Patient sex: M
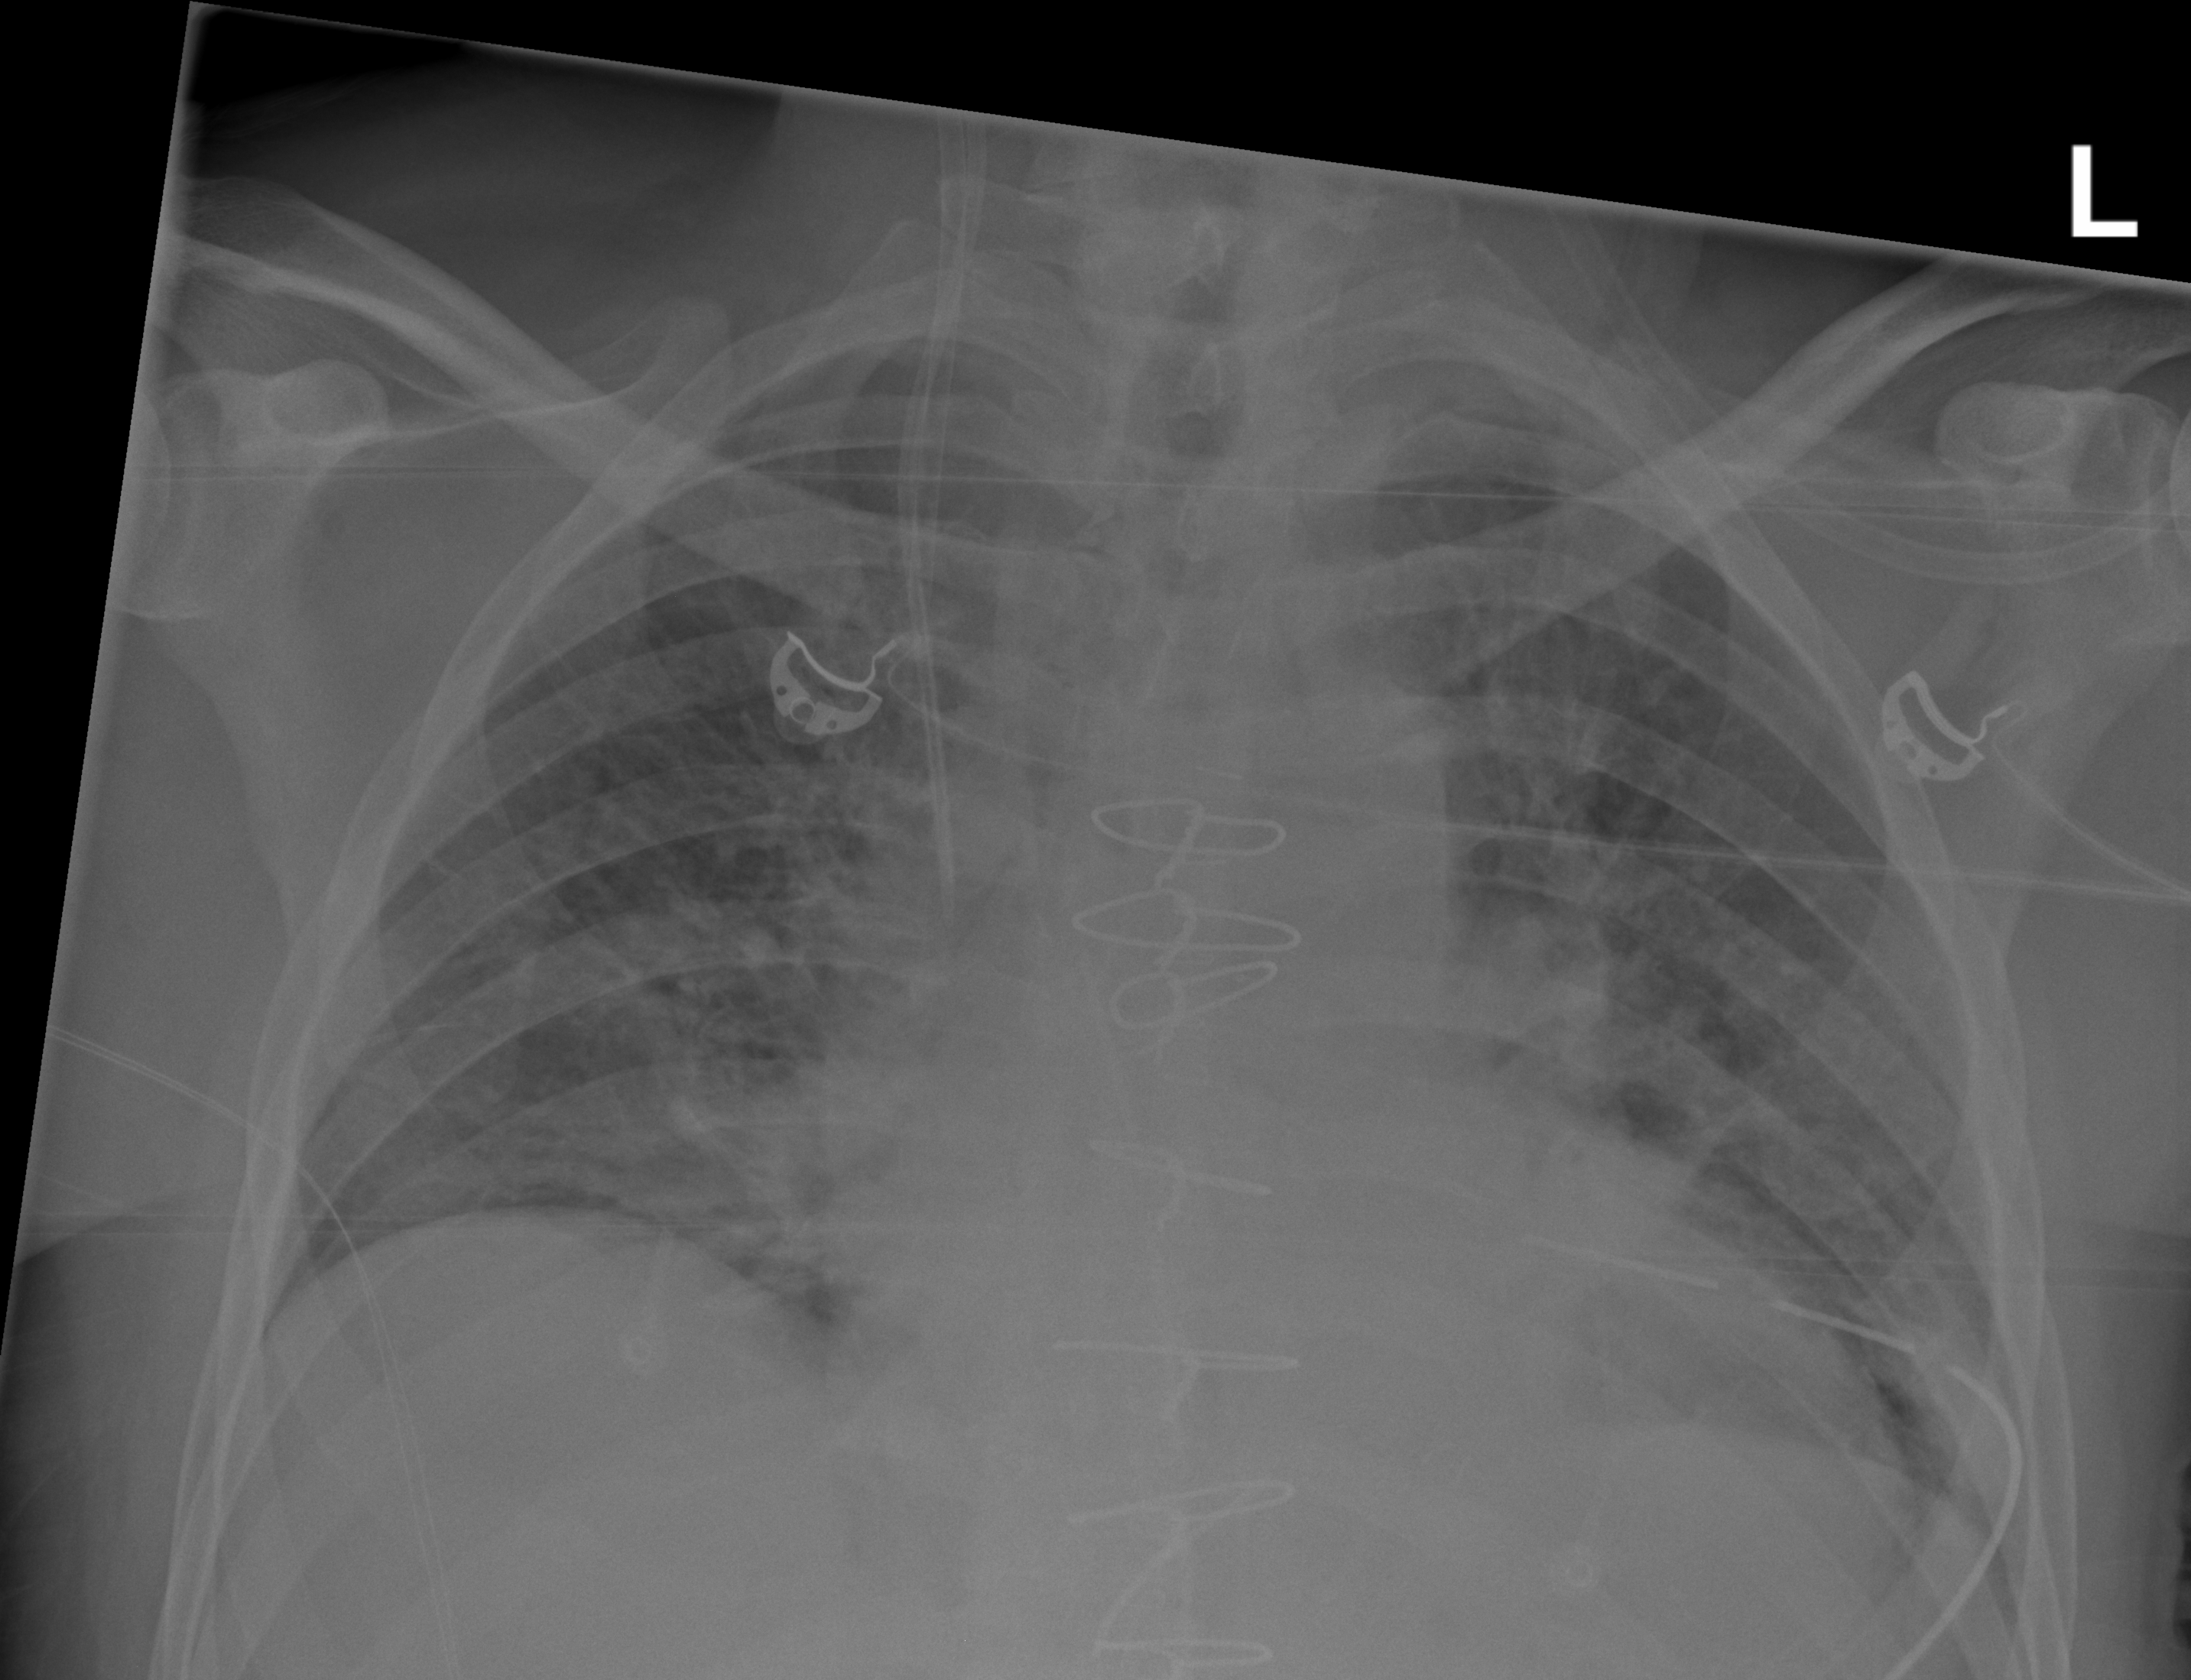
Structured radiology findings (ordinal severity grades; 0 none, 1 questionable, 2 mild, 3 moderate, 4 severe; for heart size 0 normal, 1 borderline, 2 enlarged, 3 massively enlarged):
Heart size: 2
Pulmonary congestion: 3
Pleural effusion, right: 1
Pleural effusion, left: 1
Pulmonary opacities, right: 2
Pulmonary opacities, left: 2
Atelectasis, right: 2
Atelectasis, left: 2